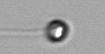
Label: flagellate